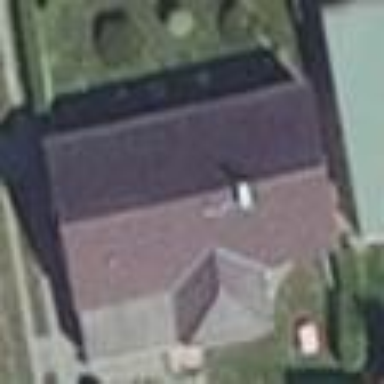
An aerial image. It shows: Simple and straightforward house.